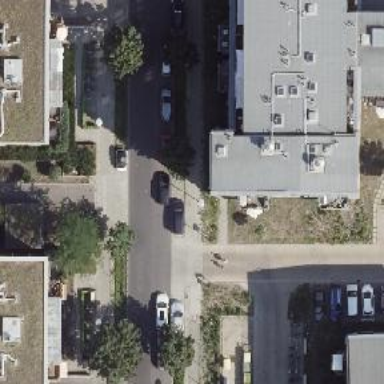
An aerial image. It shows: Residential road with asphalt surface. There are sidewalks on both sides and parallel parking along the street side.